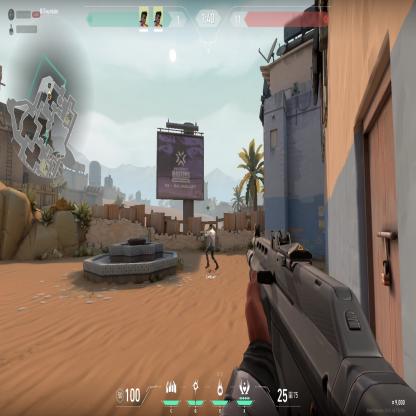
Label: teammate